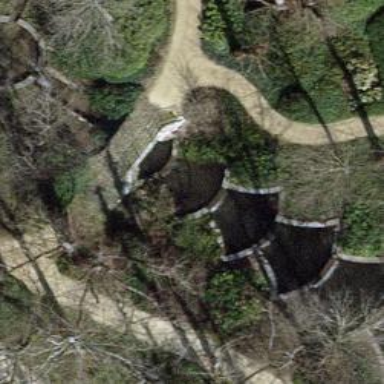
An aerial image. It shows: Retaining wall.